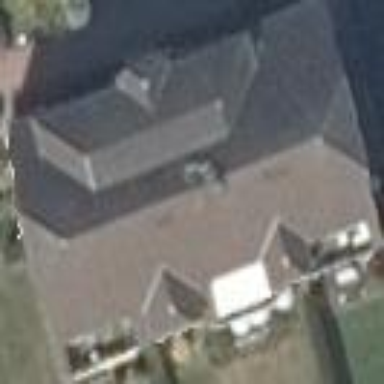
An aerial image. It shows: Half-hipped roof on apartment building.